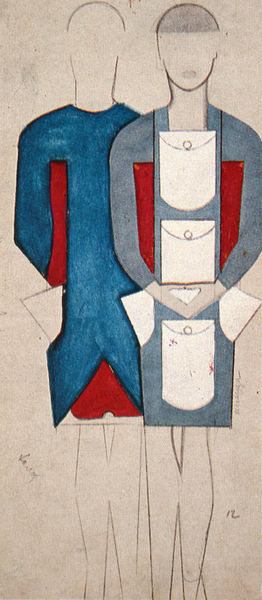
Titel: Kostümentwurf zu "Tag und Nacht" von Charles Lecoq
Künstler: Georgij Stenberg
Standort: Moskau
Institution: Staatliches Bachruschin-Museum
Schlagwörter: blau, kopf, körper, mann, weiß, frauen, menschen, frau, kleid, kleider, zeichnung, rot, hemd, arme, falten, gesicht, kleidung, mensch, stehen, hände, personen, frontal, beine, zwei, abstrakt, figuren, knöpfe, hausfrau, puppen, geometrisch, taschen, gesichtslos, mini, langgestreckt, schift, keine augen, blazu, keine füße, geometriscj, kuzre haare